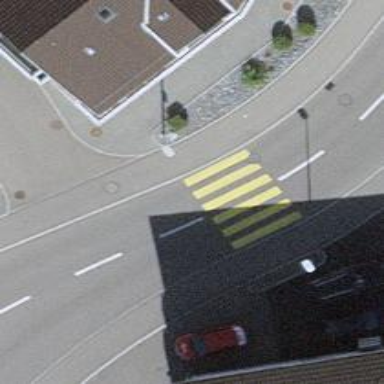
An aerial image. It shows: Uncontrolled zebra crossing with notable zebra markings.